Question: I would like to create a folder, but I am unable to get the methods for creating folder in Internal Memory(phone)

<URL>
and how to know all the names of my files in my folder
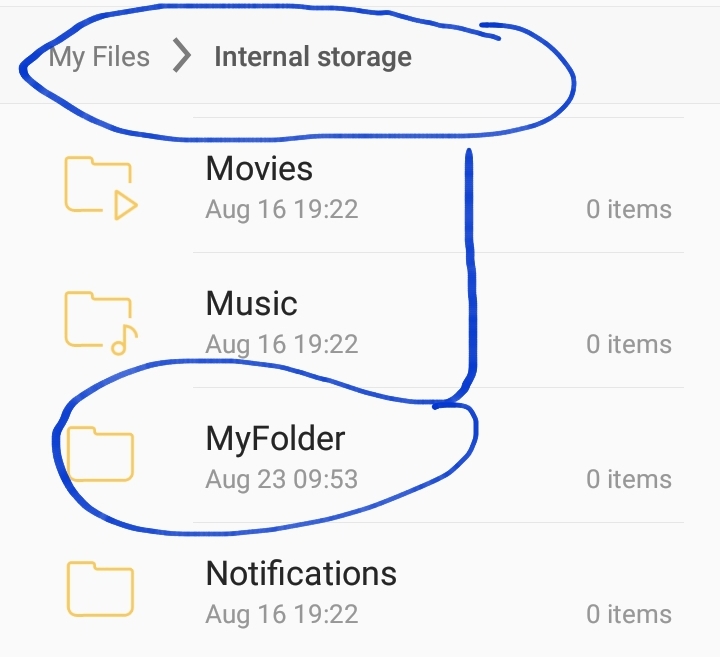
Answer: Problem 1. Create folder in internal memory
Make sure you have enabled WRITE_EXTERNAL_STORAGE
Option 1
'''
val directoryName = File("/sdcard/YourFolderName/")
directoryName .mkdirs()
'''
Option 2
'''
val directoryName = File(Environment.getExternalStorageDirectory() + "/YourFolderName")
directoryName .mkdirs()
'''
Problem 2. Know all the names of my files in my folder
'''
File directory = new File(directoryName);
if (directory.exists()) {
String[] children = directory.list();
if (children != null) {
for (String child : children) {
Log.d(TAG, "filename: "+child);
}
}
} else {
Log.d(TAG, "Directory does not exist");
}
'''